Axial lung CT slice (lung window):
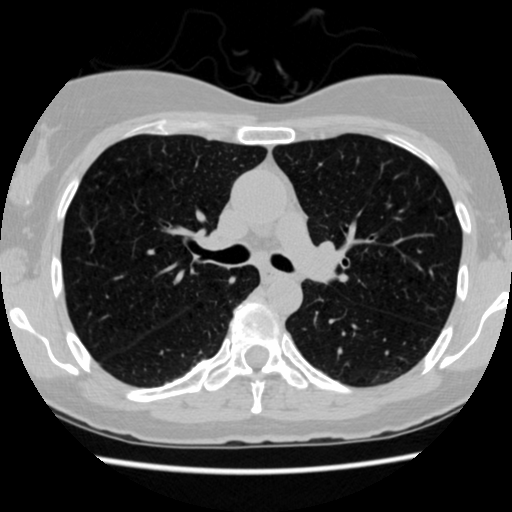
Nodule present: no